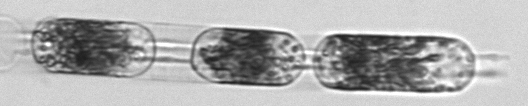
Label: Hemiaulus